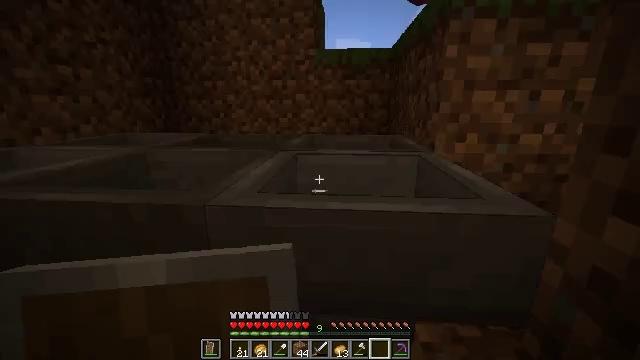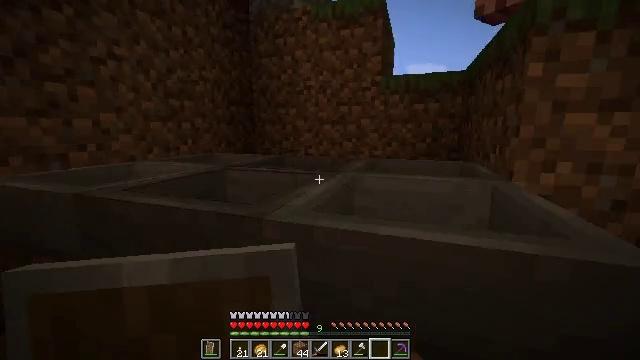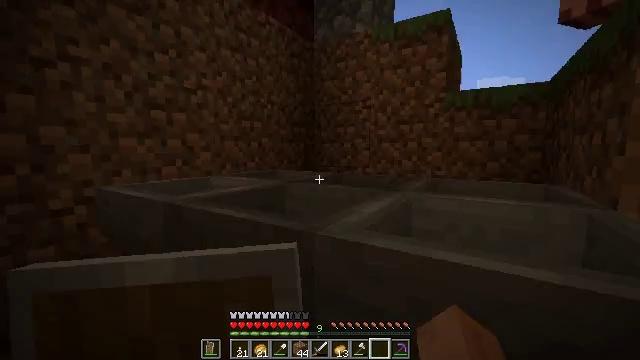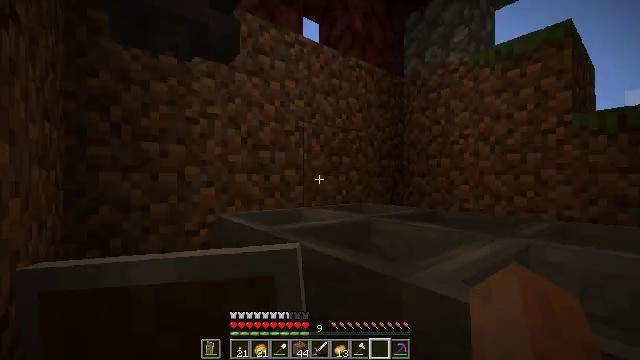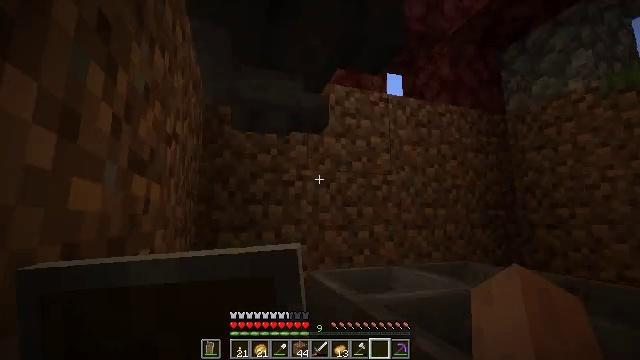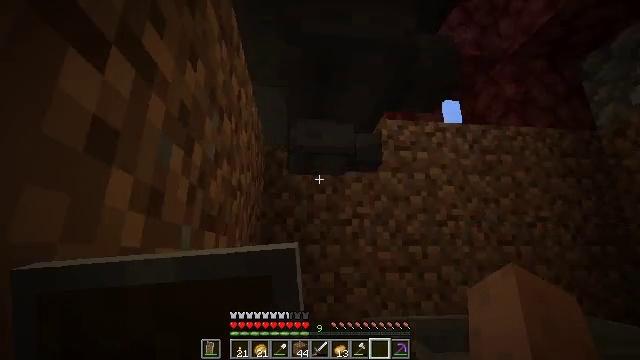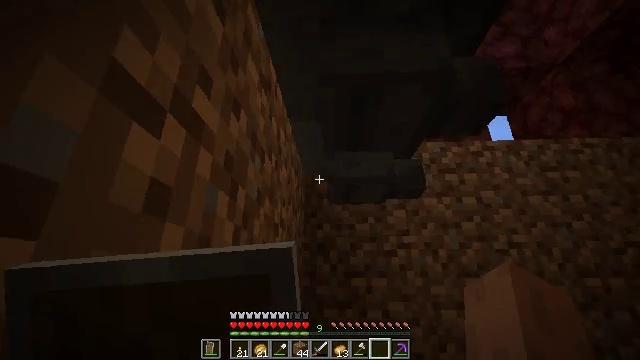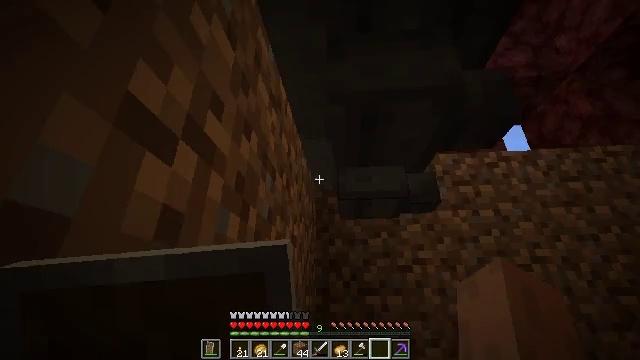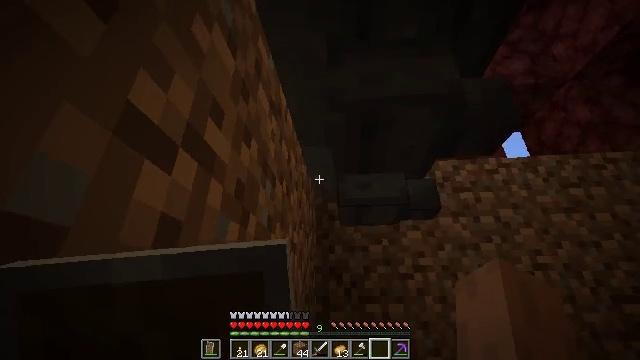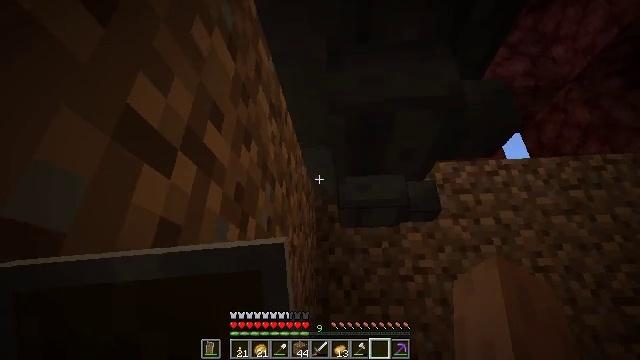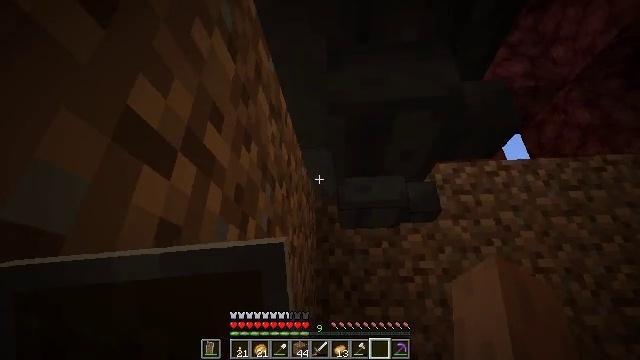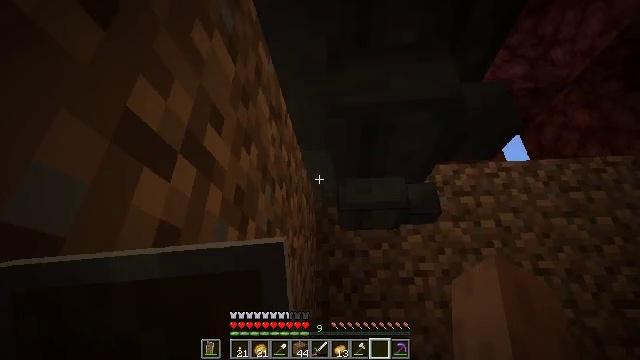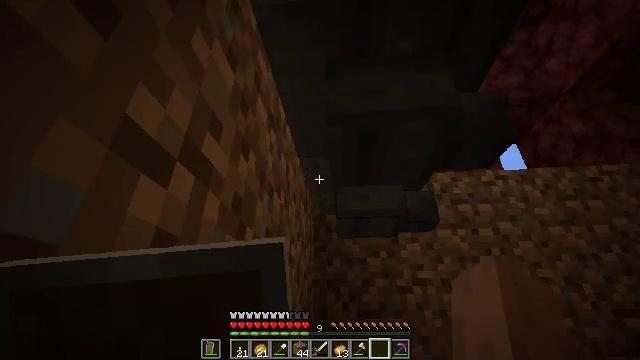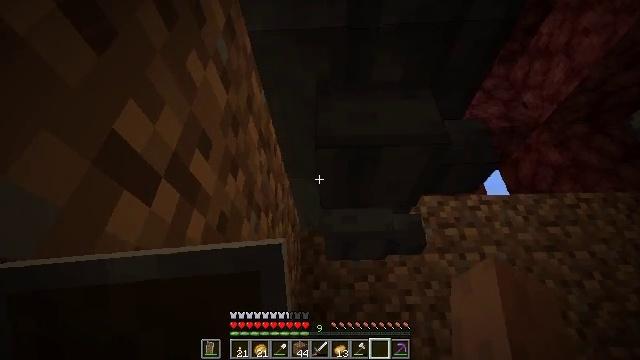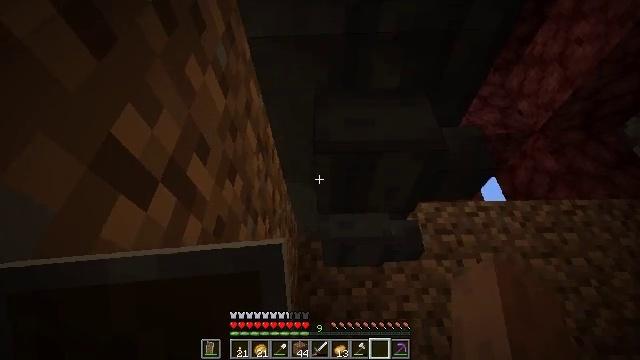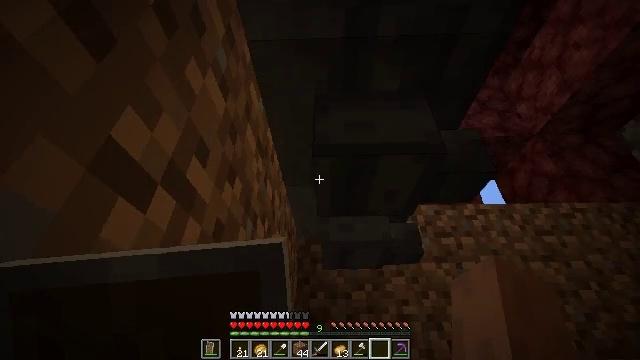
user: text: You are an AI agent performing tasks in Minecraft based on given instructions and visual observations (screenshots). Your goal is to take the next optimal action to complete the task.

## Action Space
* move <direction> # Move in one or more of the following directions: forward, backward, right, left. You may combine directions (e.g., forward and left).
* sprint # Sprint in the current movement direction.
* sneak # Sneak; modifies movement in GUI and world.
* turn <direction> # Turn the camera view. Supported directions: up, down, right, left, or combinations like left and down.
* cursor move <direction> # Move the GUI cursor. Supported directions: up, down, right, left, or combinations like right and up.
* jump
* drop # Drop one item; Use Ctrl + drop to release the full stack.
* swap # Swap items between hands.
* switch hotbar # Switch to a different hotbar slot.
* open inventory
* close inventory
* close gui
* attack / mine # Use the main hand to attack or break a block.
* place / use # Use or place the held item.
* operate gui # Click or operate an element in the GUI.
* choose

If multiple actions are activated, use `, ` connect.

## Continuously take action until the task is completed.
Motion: motion action
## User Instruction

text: Attack the hopper to gather it.
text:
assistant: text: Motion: sneak, turn left and up
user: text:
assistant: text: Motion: turn left and up
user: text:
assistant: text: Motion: turn left and up
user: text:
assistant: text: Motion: turn left and up
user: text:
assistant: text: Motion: turn left and up
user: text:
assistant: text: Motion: turn left and up
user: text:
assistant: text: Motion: turn left and up
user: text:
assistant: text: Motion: turn up
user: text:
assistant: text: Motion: no_op
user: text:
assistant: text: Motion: no_op
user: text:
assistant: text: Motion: no_op
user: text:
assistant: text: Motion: turn up
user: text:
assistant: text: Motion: turn right and up
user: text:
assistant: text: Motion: turn up
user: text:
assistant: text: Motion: no_op
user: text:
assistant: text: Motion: no_op
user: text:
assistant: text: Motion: no_op
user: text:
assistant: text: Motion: turn up
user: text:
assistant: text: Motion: no_op
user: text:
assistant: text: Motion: no_op
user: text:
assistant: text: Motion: no_op
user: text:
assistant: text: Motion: turn up
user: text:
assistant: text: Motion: no_op
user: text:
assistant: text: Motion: turn up
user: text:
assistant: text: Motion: no_op
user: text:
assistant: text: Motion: no_op
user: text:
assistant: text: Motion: no_op
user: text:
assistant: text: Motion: turn up
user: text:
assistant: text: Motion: turn up
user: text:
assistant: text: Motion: turn up